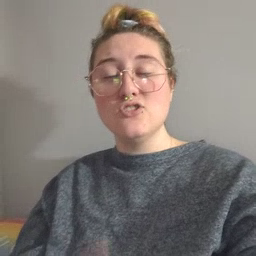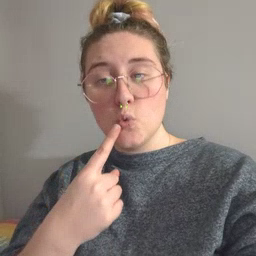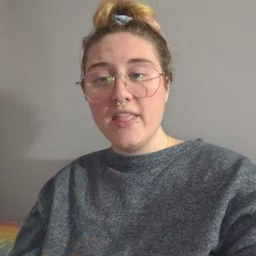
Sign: tooth